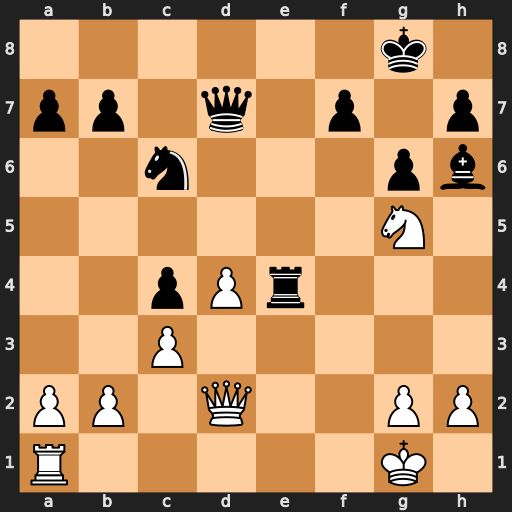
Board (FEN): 6k1/pp1q1p1p/2n3pb/6N1/2pPr3/2P5/PP1Q2PP/R5K1
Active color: w
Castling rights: -
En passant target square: -
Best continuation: Nxe4 Bxd2 Nf6+ Kf8 Nxd7+